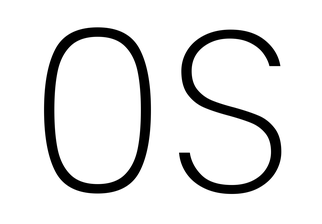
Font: Poppins-ExtraLight